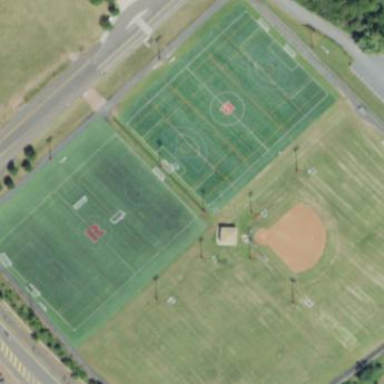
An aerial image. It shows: Baseball pitch for leisure and sports activities.